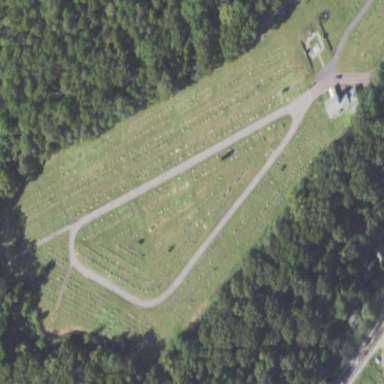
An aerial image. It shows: Cemetery.